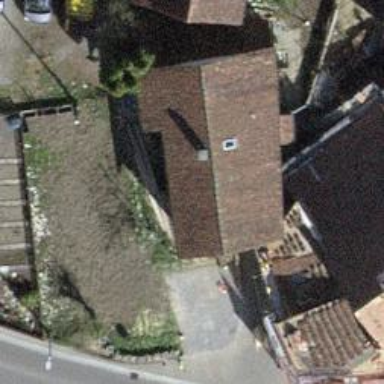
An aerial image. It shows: Building with tiled roof.